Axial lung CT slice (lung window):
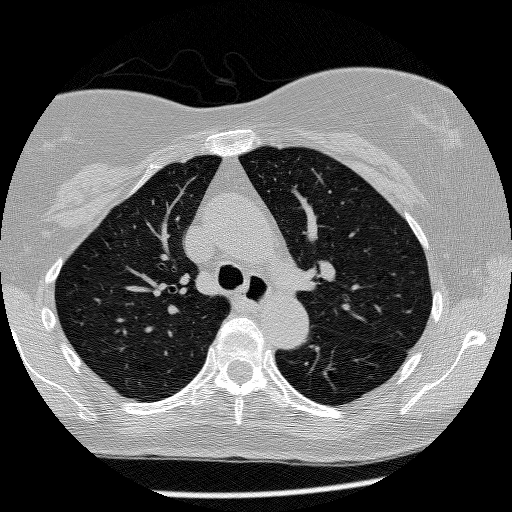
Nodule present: no